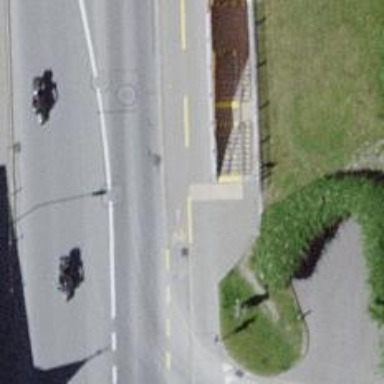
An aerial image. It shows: Asphalt sidewalk along the footway.